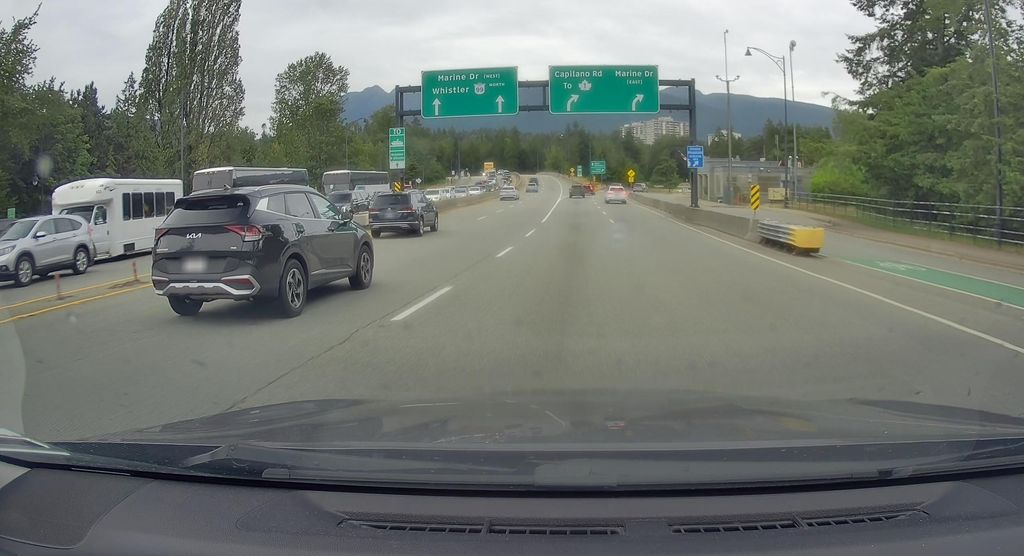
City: vancouver